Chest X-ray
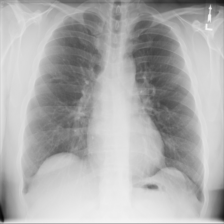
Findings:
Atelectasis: negative
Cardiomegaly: negative
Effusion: negative
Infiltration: positive
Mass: negative
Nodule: negative
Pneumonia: negative
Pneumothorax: negative
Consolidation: negative
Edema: negative
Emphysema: negative
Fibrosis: negative
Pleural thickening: negative
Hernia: negative